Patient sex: M
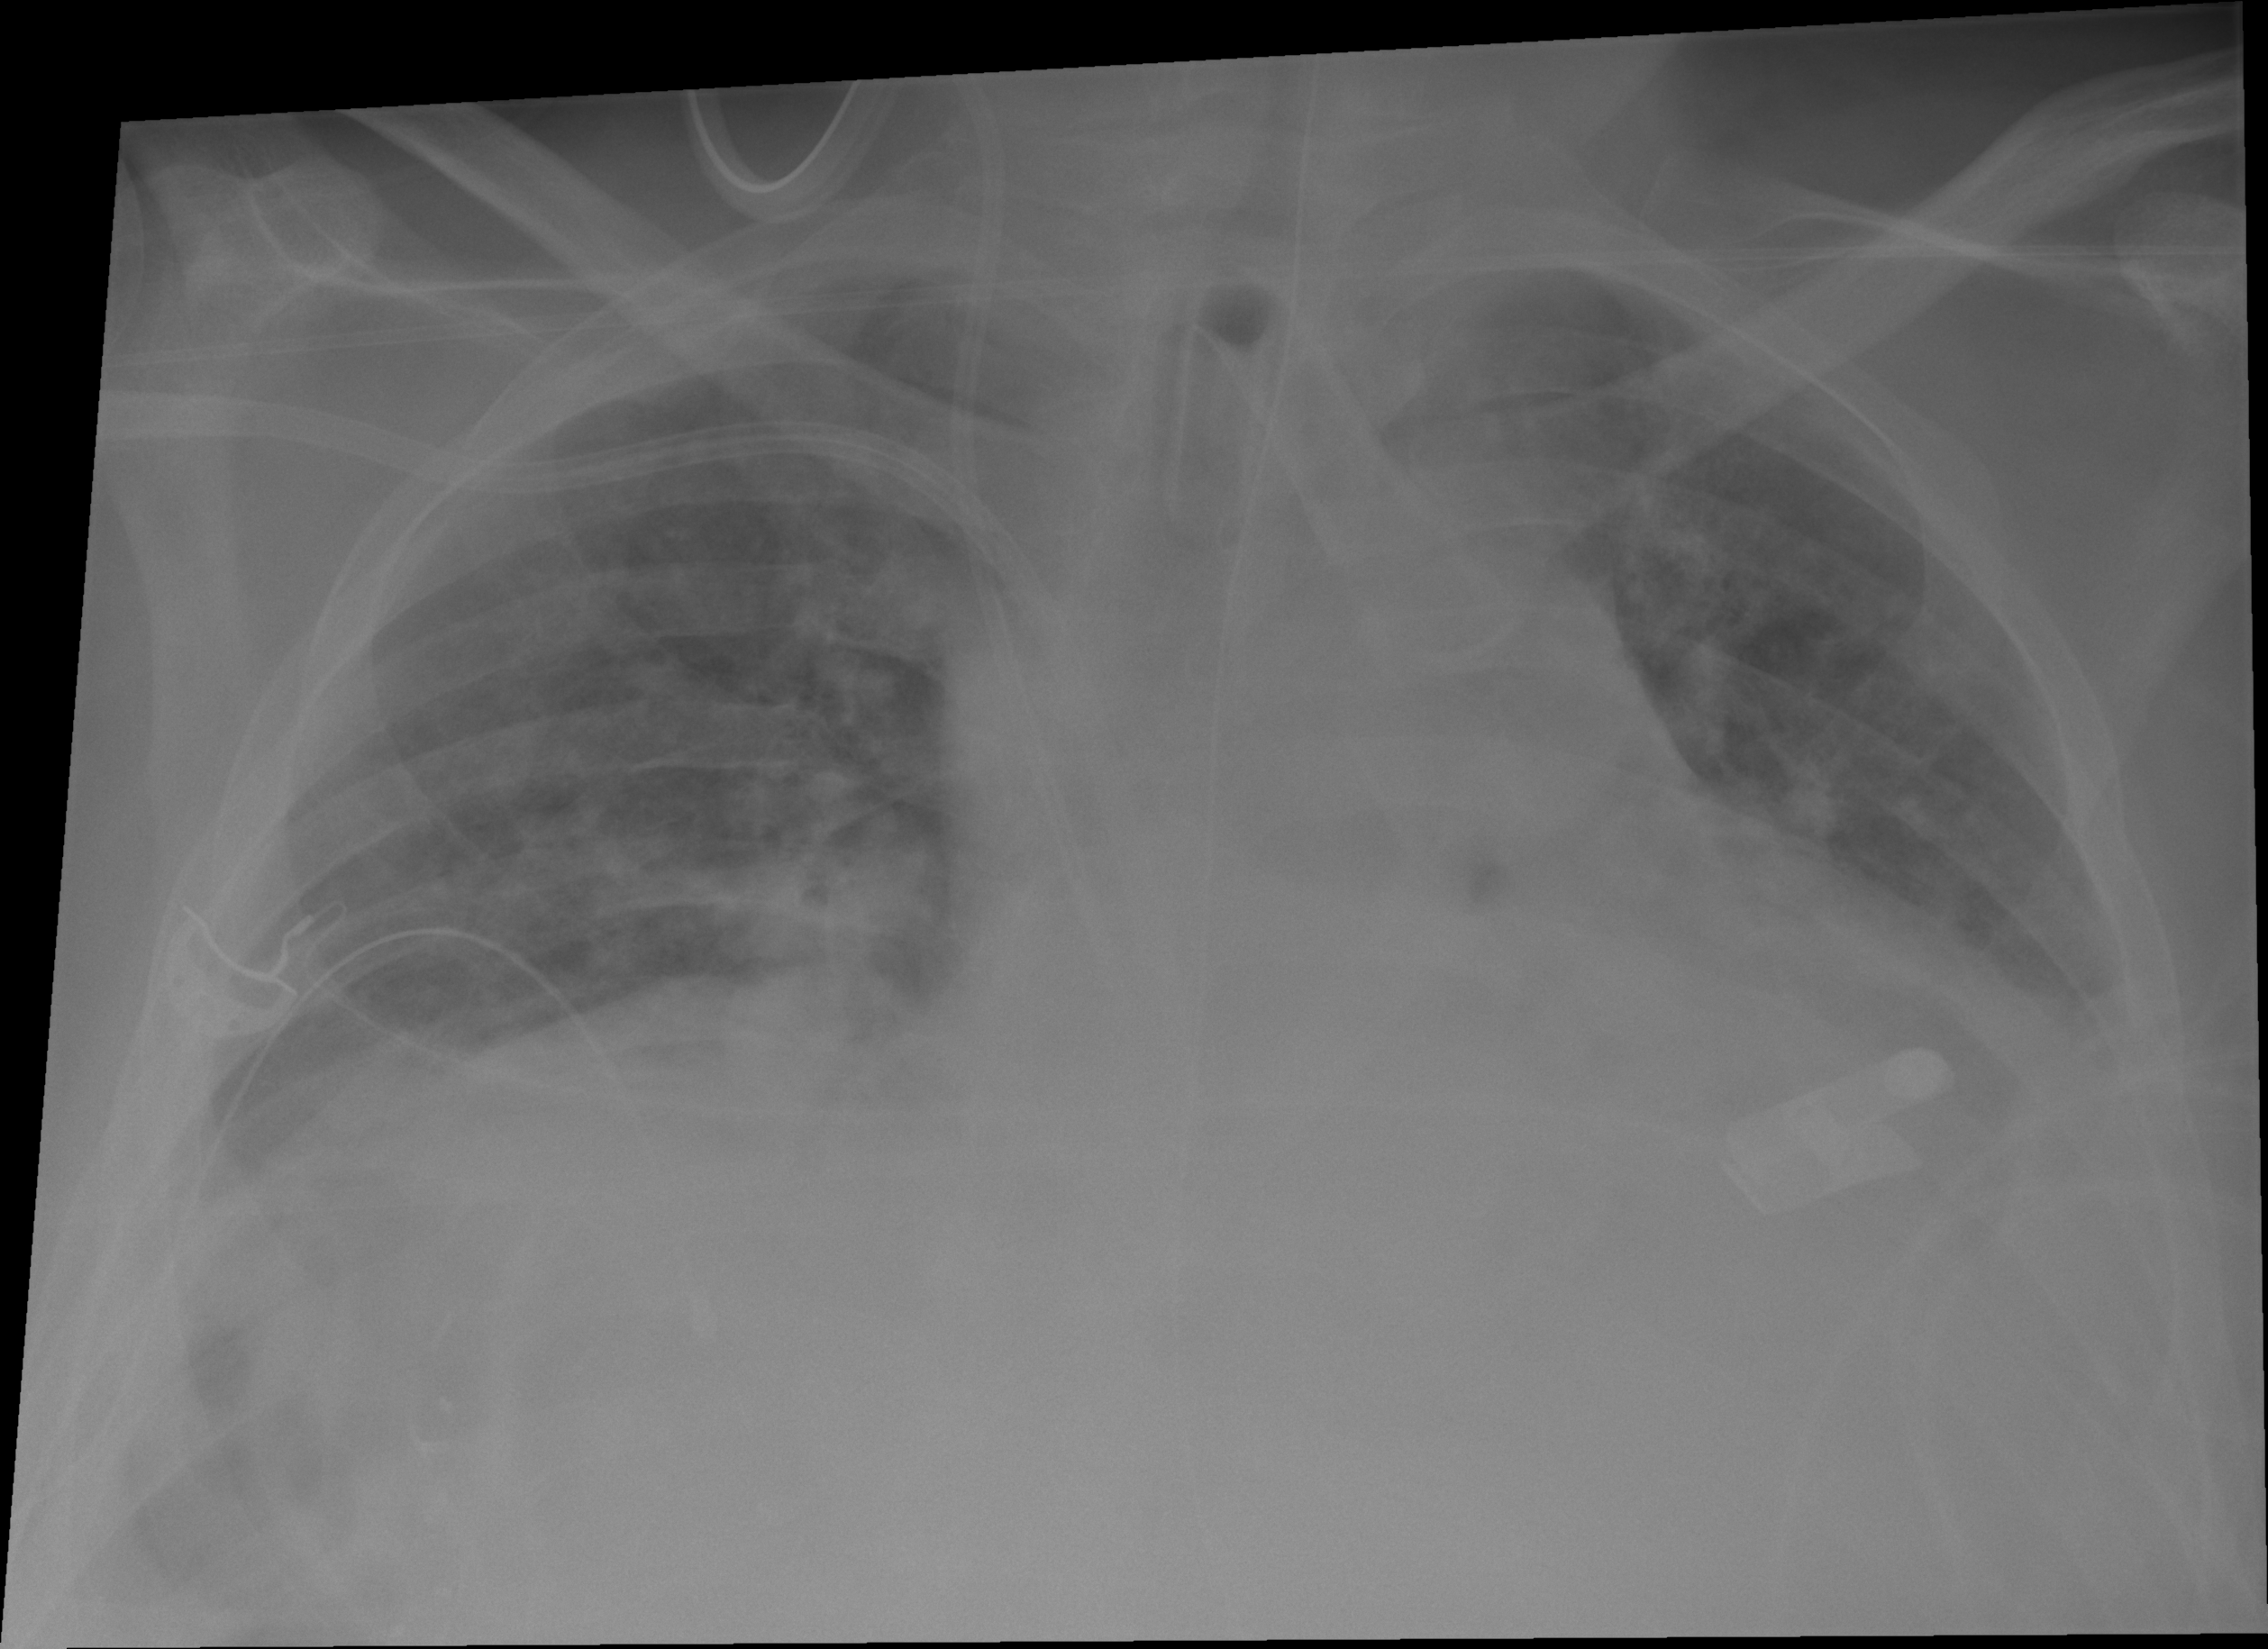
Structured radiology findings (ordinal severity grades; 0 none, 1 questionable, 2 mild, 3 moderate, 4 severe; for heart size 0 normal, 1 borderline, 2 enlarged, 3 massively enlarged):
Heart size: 1
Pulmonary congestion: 0
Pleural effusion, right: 1
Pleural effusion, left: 2
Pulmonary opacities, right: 0
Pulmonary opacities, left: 0
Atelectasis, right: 2
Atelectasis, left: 2